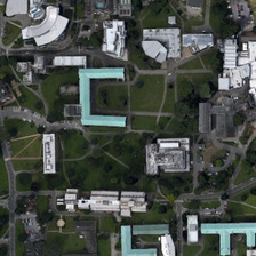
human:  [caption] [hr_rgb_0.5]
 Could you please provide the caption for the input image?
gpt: A C-shaped building in the green belt of the plants is particularly bright

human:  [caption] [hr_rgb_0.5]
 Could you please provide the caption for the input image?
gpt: A C-shaped teaching building in the Green Belt of Plants is particularly bright

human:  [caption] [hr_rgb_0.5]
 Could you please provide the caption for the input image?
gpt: A C-shaped teaching building in the plant green belt is particularly beautiful

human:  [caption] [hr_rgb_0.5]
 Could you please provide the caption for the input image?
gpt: Plants with C-shaped green belts

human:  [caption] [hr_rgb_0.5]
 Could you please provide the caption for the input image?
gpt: C-shaped educational buildings in the green belt of plants are especially bright